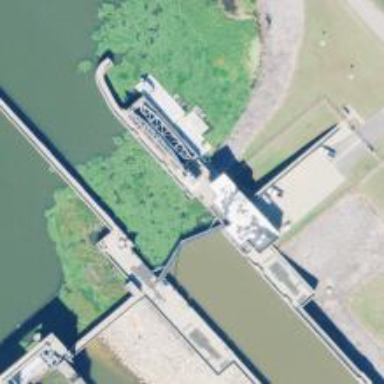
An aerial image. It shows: Lock gate along waterway.